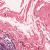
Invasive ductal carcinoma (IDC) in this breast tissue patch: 0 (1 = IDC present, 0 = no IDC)